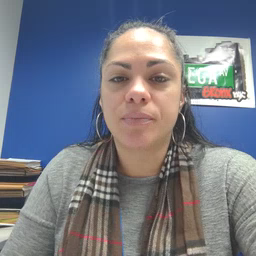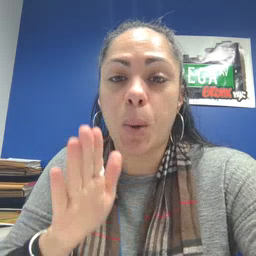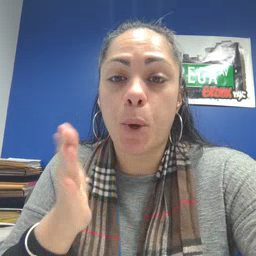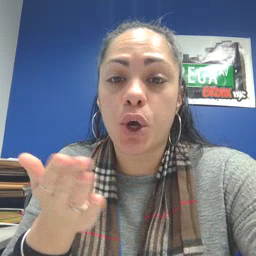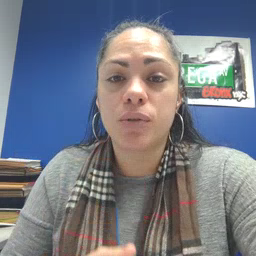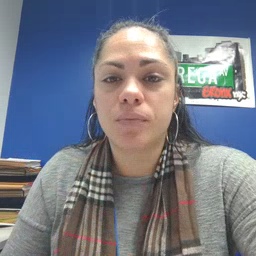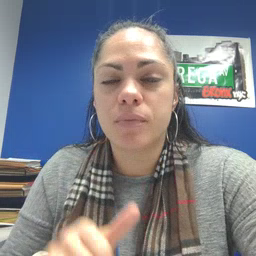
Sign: book